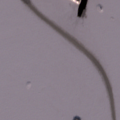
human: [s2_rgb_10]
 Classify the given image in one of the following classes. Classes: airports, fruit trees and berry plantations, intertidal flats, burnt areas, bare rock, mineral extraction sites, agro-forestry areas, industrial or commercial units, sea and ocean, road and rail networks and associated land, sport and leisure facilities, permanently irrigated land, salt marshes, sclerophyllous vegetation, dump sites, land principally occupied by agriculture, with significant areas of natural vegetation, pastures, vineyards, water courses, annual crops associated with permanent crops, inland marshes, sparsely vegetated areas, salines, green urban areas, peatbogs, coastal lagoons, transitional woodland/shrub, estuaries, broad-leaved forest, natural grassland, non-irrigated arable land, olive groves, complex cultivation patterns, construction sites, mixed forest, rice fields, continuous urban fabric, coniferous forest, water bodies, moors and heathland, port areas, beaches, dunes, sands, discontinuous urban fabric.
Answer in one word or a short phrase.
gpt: industrial or commercial units, sea and ocean